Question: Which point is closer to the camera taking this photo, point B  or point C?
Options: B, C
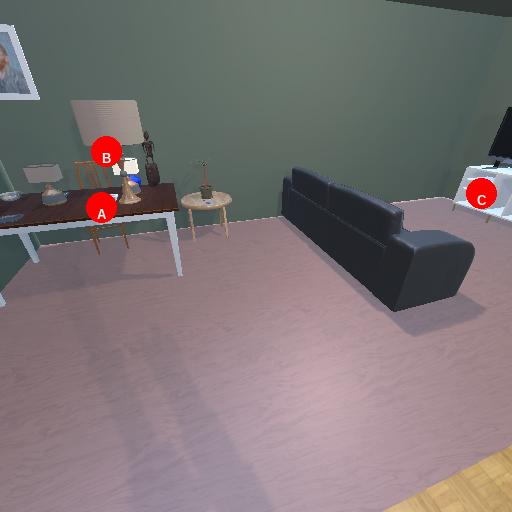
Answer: B